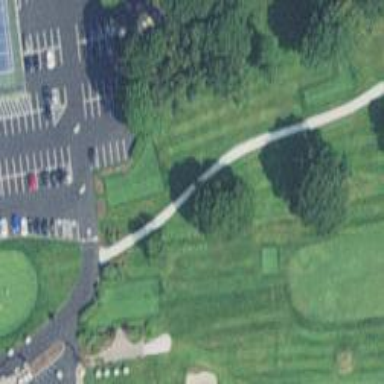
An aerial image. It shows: Pathway for golfing.